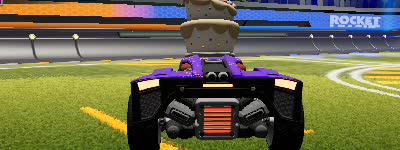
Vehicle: breakout